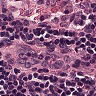
Metastatic tissue present: no